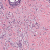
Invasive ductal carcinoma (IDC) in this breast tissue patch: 1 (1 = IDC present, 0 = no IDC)